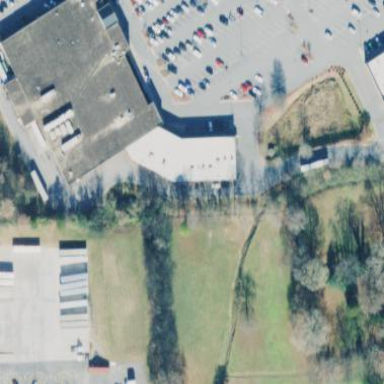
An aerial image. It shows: Supermarket building.